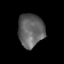
Tissue: lung
Cell type: Epithelial cells
Senescence score: 0.1889
Nuclear area (px): 845
Mean DAPI intensity: 96.888